Question: Opened a project in 'Xcode 12.0' that I started on 'Xcode 11.x' the other day. Without thinking, I made some edits in the interface builder and when I opened the project back up in Xcode 11.6 I got the 'This document requires at least Xcode 12.0.' error. I can't build the project or open the main storyboard file.
Any thoughts on what I can remove to open/build this project in Xcode 11.6?
The recovery suggestion is 'Recovery Suggestion: This version does not support image references. Open this document with at least Xcode 12.0.', but I'm not sure what that means or where to look.

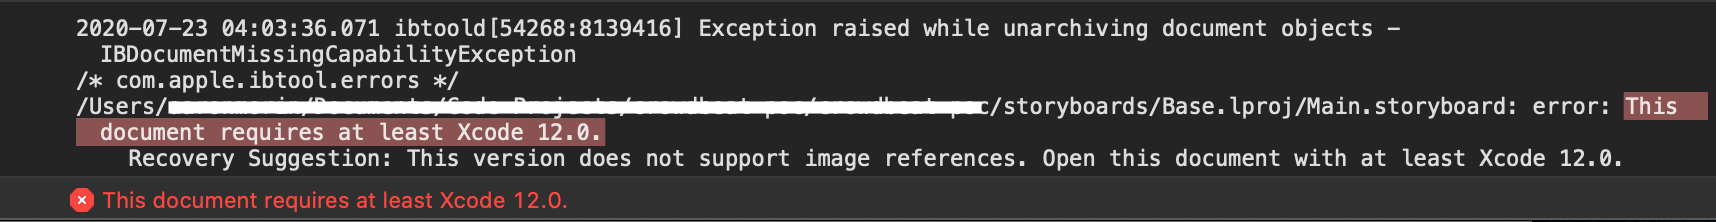
Answer: Thanks for the two suggestions! Turns out the issue didn't originate from the storyboard, although that's where the error was being thrown. Instead it was caused by a 'navigationItem' image that I was setting programmatically in one of the project's 'ViewController' files. The icon ended up being exclusive to 'iOS 14+', which was why the project wouldn't build in 'Xcode 11.6'.
I switched the icon and everything built without issue.